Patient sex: M
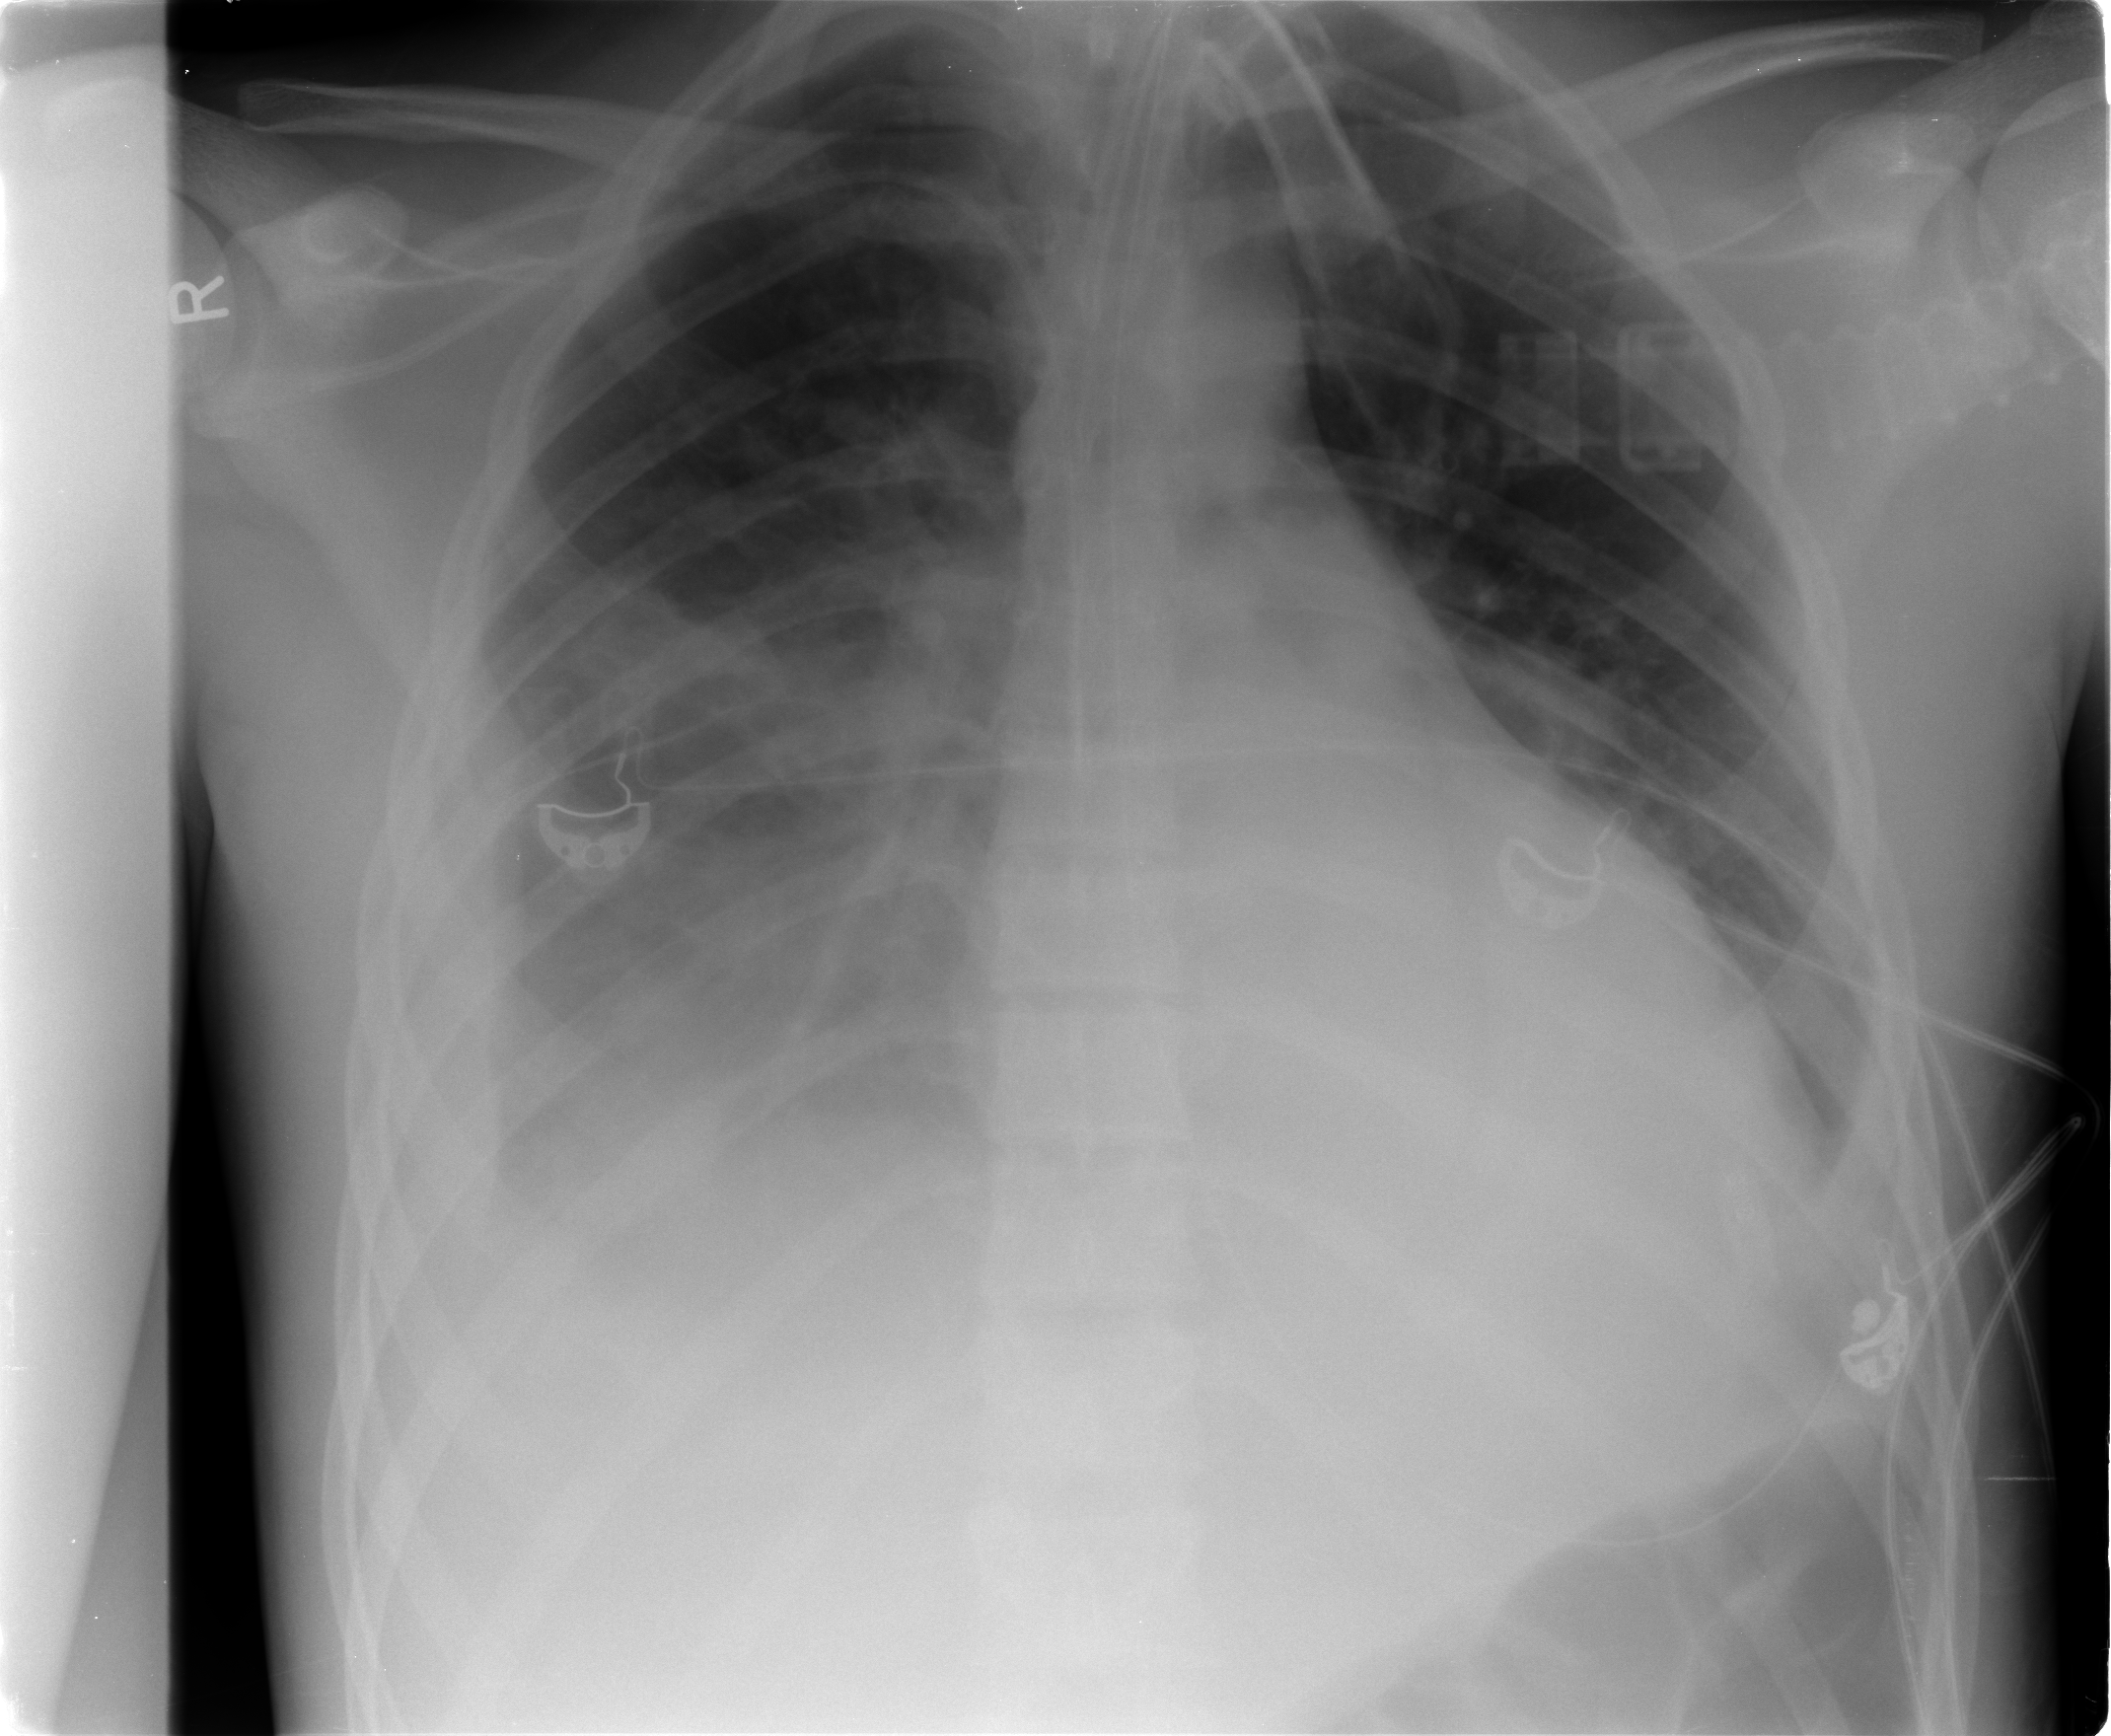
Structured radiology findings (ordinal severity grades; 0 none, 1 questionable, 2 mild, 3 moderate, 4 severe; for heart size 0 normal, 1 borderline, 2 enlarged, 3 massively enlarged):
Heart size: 0
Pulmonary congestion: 2
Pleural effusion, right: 3
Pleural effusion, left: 2
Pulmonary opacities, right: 3
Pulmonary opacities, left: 0
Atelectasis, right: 3
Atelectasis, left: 2